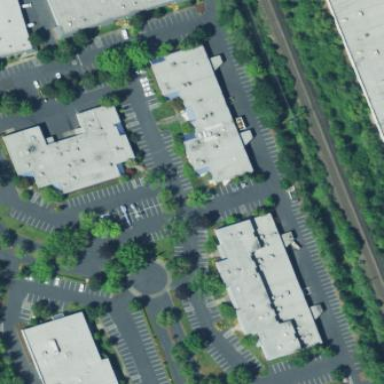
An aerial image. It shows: Office building.